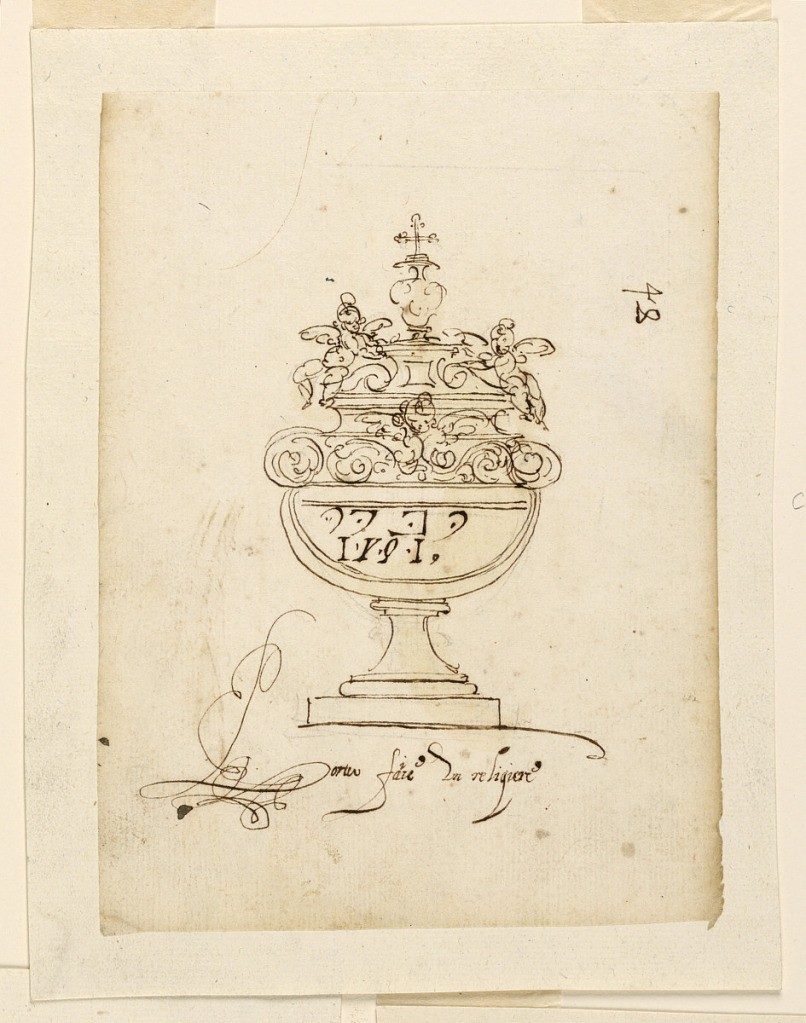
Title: Drawing
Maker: Leonardo Scaglia, French, active Italy, 1640 – 1650
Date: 1620-1630
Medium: Black cha;k, pen, ink. Light brown wash. Paper
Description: Vertical rectangle. In the shape of an urn, supported by a shaft. The lower part of the body serves as a receptacle, with an inscription as in -2214. The upper part is decorated with plant scrolls and a cherub. The lower part has the shape of a broken pediment, with angels upon the cornices, and with a vase supporting a cross, on top.